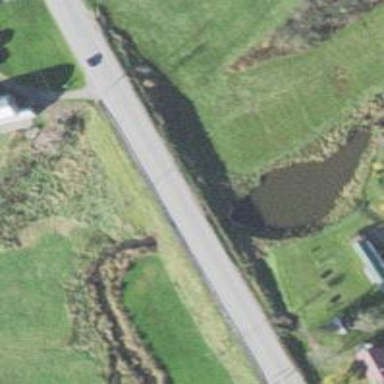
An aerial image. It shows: Culvert tunnel under river.